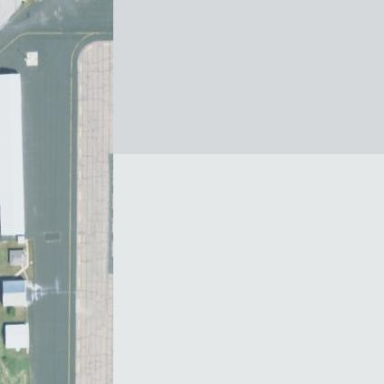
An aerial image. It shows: Apron paved with asphalt at the airport.